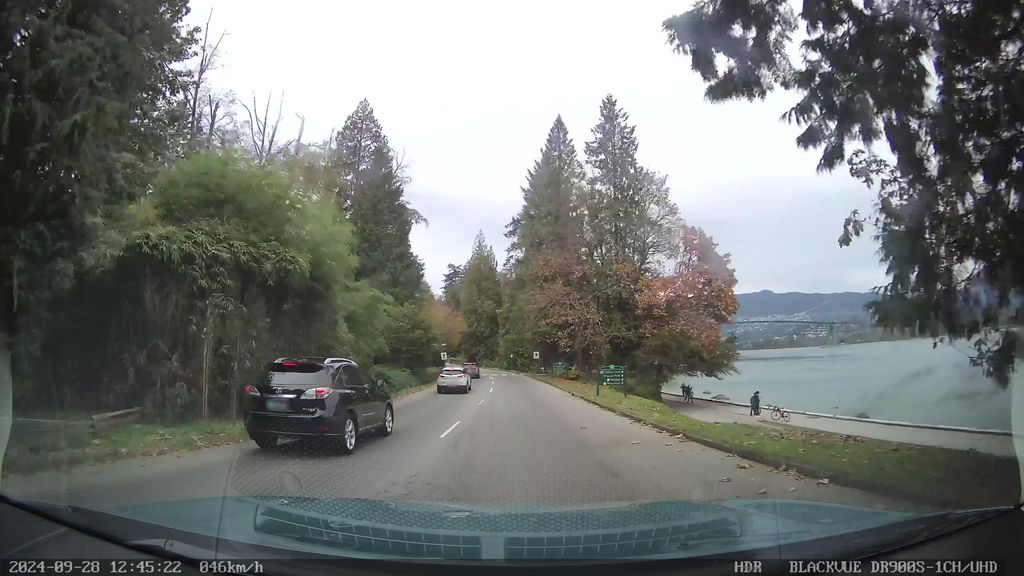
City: vancouver